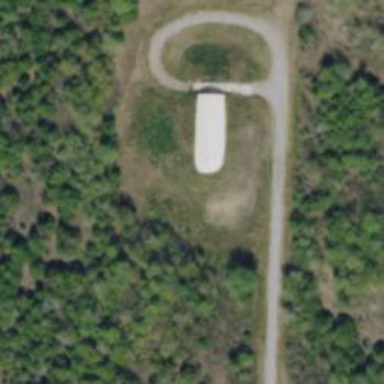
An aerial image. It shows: Military bunker.